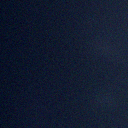
Screen state: off